Question: I have the next problem.
This are my view controllers:

So I want that when something is written Into the texfield appears in the tableview, but the reload data is not working! Heres my code:
'''
- (BOOL)textFieldShouldReturn:(UITextField *)textField{
NSUserDefaults *userDefaults = [NSUserDefaults standardUserDefaults];
if (!self.tasks) self.tasks = [NSMutableArray new];
[self.tasks addObject:textField.text];
[userDefaults setObject:self.tasks forKey:@"tasks"];
NSLog(@"tasks:%@", [[NSUserDefaults standardUserDefaults]objectForKey:@"tasks"]);
NSLog(@"number of tasks:%d", self.tasks.count);
TasksTableViewController *tasksTable = [[TasksTableViewController alloc]init];
[tasksTable.tableView reloadData];
[textField resignFirstResponder];
return YES;
}
'''
And in the tasktableviewcontroller:
'''
[super viewDidLoad];
if (!self.TasksArray) self.TasksArray = [NSMutableArray new];
self.TasksArray = [[NSUserDefaults standardUserDefaults]objectForKey:@"tasks"];
- (NSInteger)tableView:(UITableView *)tableView numberOfRowsInSection:(NSInteger)section
{
NSLog(@"number of tasks when tableview:%d", self.TasksArray.count);
//return self.TasksArray.count;
return self.TasksArray.count;
}
'''
Im only calling the count of cells for testing, and always shows 1 cell.
So whats wrong?? In the NSLogs all is right, prints the strings of the textfield and the number of Objects at the array, So hope you Help me, thanks!
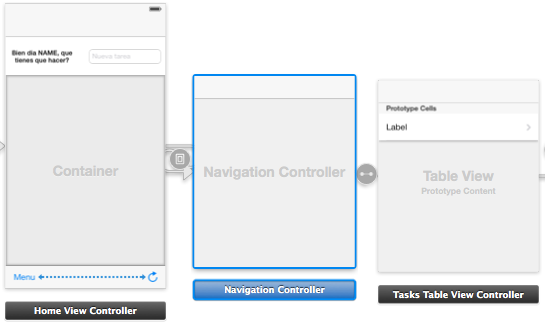
Answer: > TasksTableViewController *tasksTable = [[TasksTableViewController alloc]init];
This line creates an entirely new table view controller. You need to find the one that is currently on display and pass it the data instead. ().
How you do that depends on the container you have. You could:
1. Navigate through the container, nav controller, top view controller
2. Use KVO in the table controller to observe user defaults
3. Post a notification when you save new tasks and observe it in the table controller